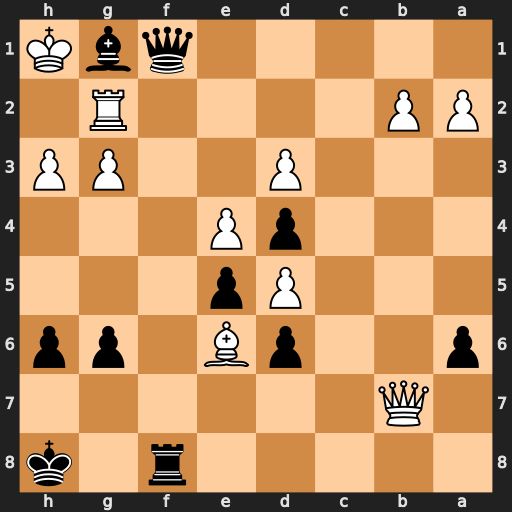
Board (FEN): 5r1k/1Q6/p2pB1pp/3Pp3/3pP3/3P2PP/PP4R1/5qbK
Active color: b
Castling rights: -
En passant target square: -
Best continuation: Bf2+ Kh2 Bxg3+ Rxg3 Rf2+ Rg2 Rxg2#